Question: Good afternoon,
I am working on a Matlab project and I have stored some data in an array. I would like to plot a plot like the plot shown below. However, I don't know what I need to use and , in order to obtain the image plot (it will be not the same, but this style).
My data is on a 11x16 - matrix.
Thank you guys so much beforehand!

---
@rayryeng
It was a really useful answer, although I didn't need that exact shape. I need the shape that my data would create, I've been trying to modify the code you wrote in order to obtain what I need but I did not obtained it...
My data is
'''
data = ( 10 10 10 10 10 10 10 10 10 10 10 10 10 10 10 10 ;
8.00 8.02 8.04 8.07 8.12 8.20 8.30 8.42 8.53 8.63 8.72 8.80 8.86 8.91 8.96 9.00;
6.00 6.03 6.07 6.12 6.22 6.37 6.59 6.83 7.07 7.28 7.45 7.60 7.72 7.83 7.92 8.00;
4.00 4.03 4.07 4.14 4.26 4.48 4.85 5.26 5.63 5.95 6.21 6.43 6.61 6.75 6.88 7.00;
2.00 2.02 2.05 2.10 2.20 2.44 3.08 3.70 4.23 4.67 5.01 5.29 5.52 5.70 5.86 6.00;
0 0 0 0 0 0 1.33 2.24 2.93 3.47 3.88 4.21 4.46 4.67 4.84 5.00;
0 0 0 0 0 0 0 1.01 1.78 2.38 2.84 3.19 3.46 3.67 3.84 4.00;
0 0 0 0 0 0 0 0 0.80 1.43 1.91 2.25 2.51 2.70 2.86 3.00;
0 0 0 0 0 0 0 0 0 0.63 1.10 1.41 1.62 1.77 1.89 2.00;
0 0 0 0 0 0 0 0 0 0 0.44 0.66 0.79 0.88 0.94 1.00;
0 0 0 0 0 0 0 0 0 0 0 0 0 0 0 0)
'''
This is my matrix of data (sorry I know it's too long), well and when I try to plot writing:
'''
[x,y] = meshgrid(1:16,1:11);
contourf(x,y,data,20,'LineStyle','none');
colorbar
'''
It should have a different shape than what I get. I don't really know how to do it (my data should be read properly), if you could help me I would be really thankful.
Thank you so much for last answer.
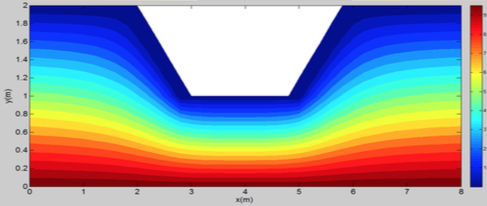
Answer: It depends on your data, I believe you should use 'contourf'.
This is as close as I could get,
'''
[x,y] = meshgrid(1:16,1:11);
data = - y;
data(end,5:10) = NaN;
data(end-1,6:9) = NaN;
data(end-2,7:8) = NaN;
contourf(x,y,data,20,'LineStyle','none');
colorbar
'''

with,
'''
data = - y .* abs(log(sin(.10 * x - 5.5)+.5));
data(data < -4) = NaN;
'''

So I suppose the code is right, it's matter of your data,
with 'data = max(data(:)) - data;'